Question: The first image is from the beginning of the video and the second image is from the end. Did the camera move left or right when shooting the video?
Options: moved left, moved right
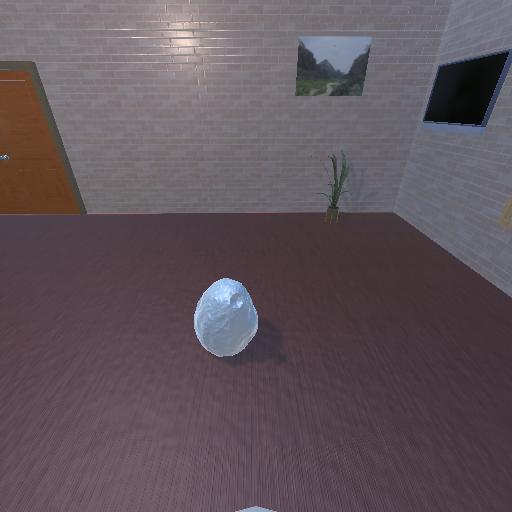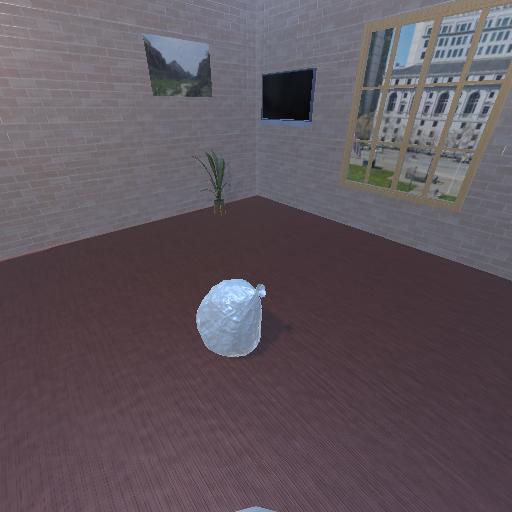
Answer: moved left